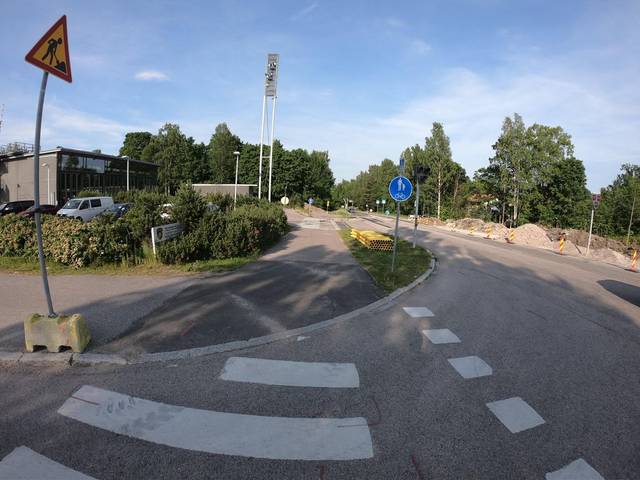
Region: Finland
Coordinates: 60.209, 24.638